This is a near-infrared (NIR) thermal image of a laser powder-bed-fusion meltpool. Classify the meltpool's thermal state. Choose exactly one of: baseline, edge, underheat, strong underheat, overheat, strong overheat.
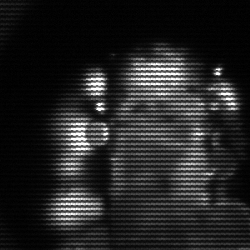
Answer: strong underheat